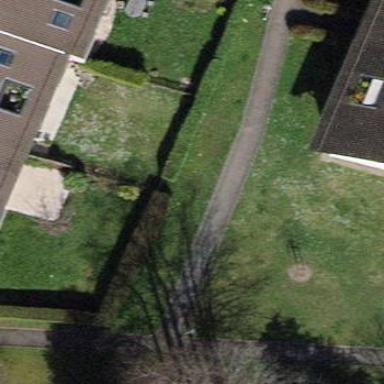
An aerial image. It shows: Garden area designated for leisure land.